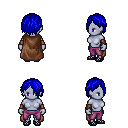
a pixel art fantasy rpg character, female body template, dark elf, purple skin, brown cape, magenta pants, blue bangs hairstyle, leather bracers, ghillies, four views (front, back, left, right), 2x2 character sprite sheet, small pixel art, hard edges, no anti-aliasing